Interaction volume radius: 5 \u00c5
Interaction volume height: 25 \u00c5
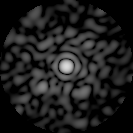
Disorder parameter: 0.8409